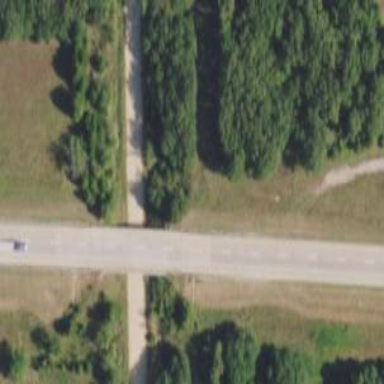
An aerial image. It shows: Motorway bridge.